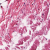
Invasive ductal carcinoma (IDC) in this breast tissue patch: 0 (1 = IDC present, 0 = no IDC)